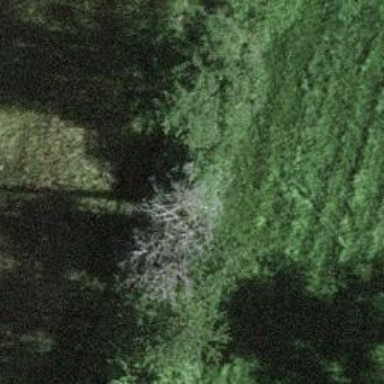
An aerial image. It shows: Single tag "natural: tree."